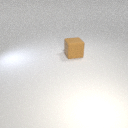
large brown rubber cube